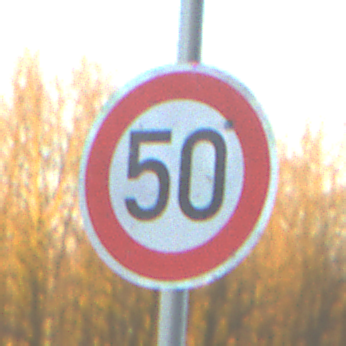
Verkehrszeichen: Geschwindigkeit50
Umgebung: Outdoor, Nature
Tageszeit: SunriseSunset
Wetter: Clear
Licht: Natural
Jahreszeit: Winter
Kontrast: LowContrast